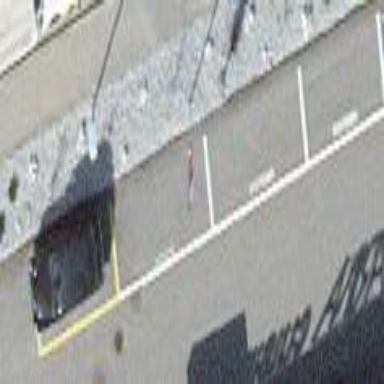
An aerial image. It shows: Parking area with surface.